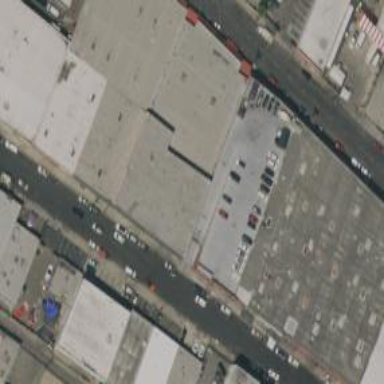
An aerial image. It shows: Warehouse building.